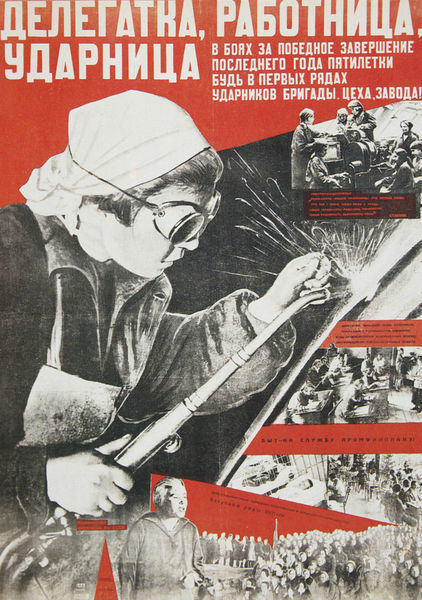
Titel: Arbeiterin
Künstler: Natalja Pinus
Standort: Moskau
Institution: Lenin-Bibliothek
Schlagwörter: hand, weiß, frau, grau, schwarz, szene, rot, kragen, hände, mantel, lippen, balkon, schürze, schrift, arbeiten, russland, grafik, graphik, kopftuch, revers, collage, gerät, druck, titel, text, brille, plakat, szenen, russisch, funken, sozialismus, massen, kommunismus, kyrillisch, arbeiterin, arbeiterklasse, fotomontage, weeiss, werktätig, löten, schutzbrille, schweißbrille, schweißen, schweißerbrille, schweißerin, schweißgerät, sürühen